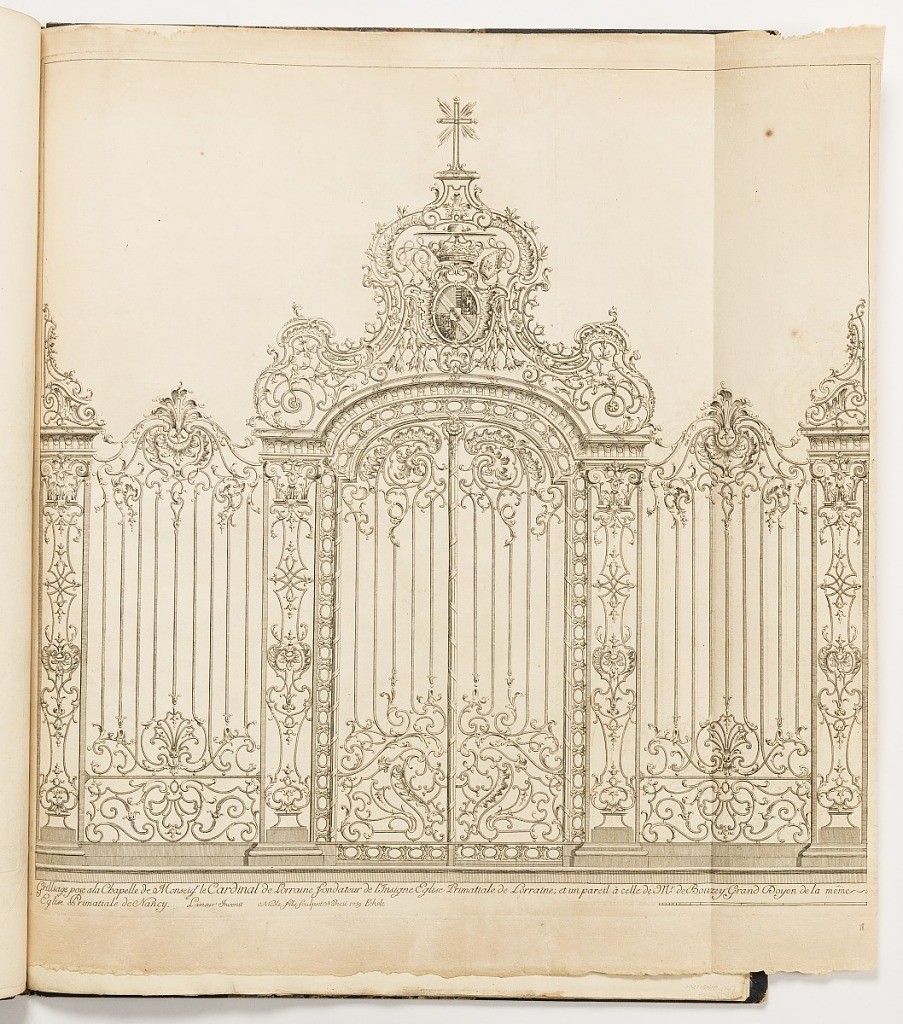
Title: Grillage pose a la Chapelle de Monseigr le Cardinal de Lorraine fondateur de l’Insigne Eglise Primatiale de Lorraine; et un pareil à celle de Mr de Bouzey Grand Doyen de la même Eglise Primatiale de Nancy.
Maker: Jean Lamour, French, 1698–1771
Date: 1759
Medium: Etching and engraving on laid paper
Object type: Print
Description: Folded plate depicting the wrought-iron gates from the chapel of the Cardinal of Lorraine in Nancy. Decorated in rococo ornament and motifs, acanthus leaves, palmettes, shells, fleurons, leaves, scrolls, and flowers. The central gates are arched, and topped with a coat of arms, with several tassels on either side and a cross at the very top. The description is lettered below with a scale, the plate is signed and dated.